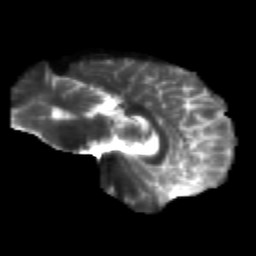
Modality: T2w
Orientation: sagittal
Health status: healthy
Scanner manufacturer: siemens
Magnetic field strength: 3 T
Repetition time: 12 s
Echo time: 0.092 s